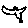
Label: bird